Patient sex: M
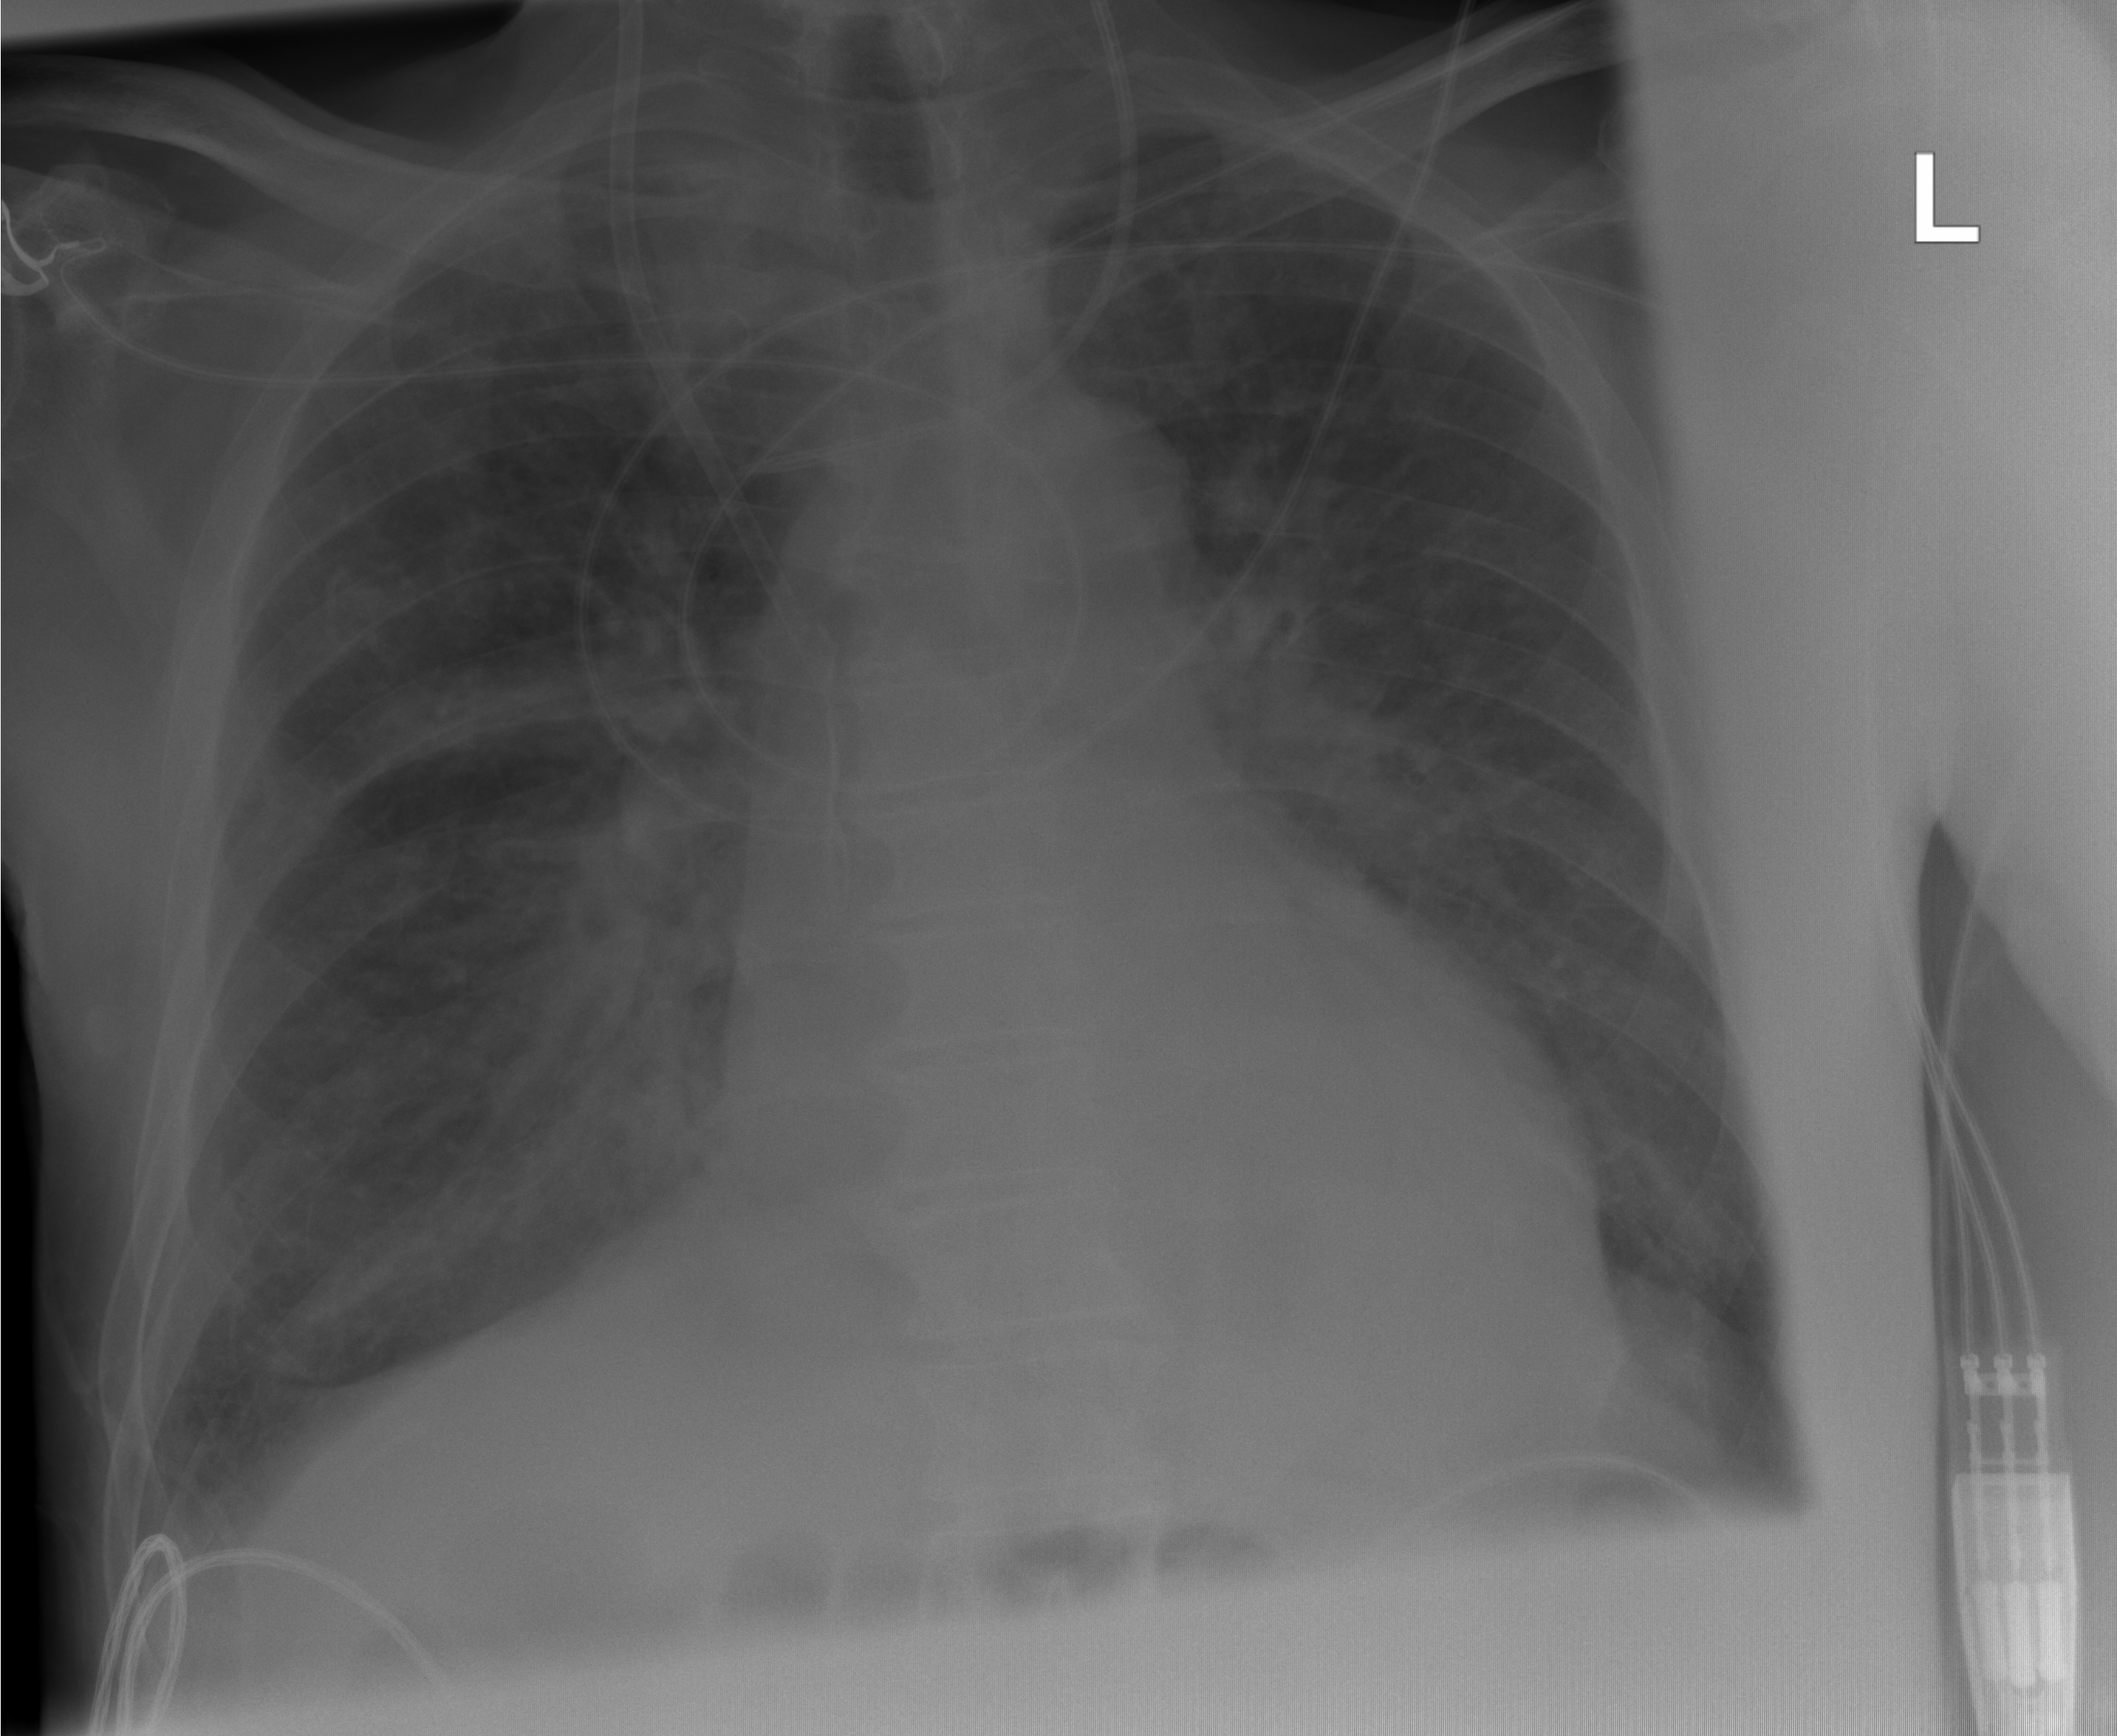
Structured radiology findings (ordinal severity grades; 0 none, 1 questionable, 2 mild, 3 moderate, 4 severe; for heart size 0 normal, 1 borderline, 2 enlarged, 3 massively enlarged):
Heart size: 2
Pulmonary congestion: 3
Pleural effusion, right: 0
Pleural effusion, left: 0
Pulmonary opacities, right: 3
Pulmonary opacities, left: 3
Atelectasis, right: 0
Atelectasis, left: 0